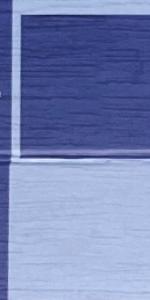
Label: Empty